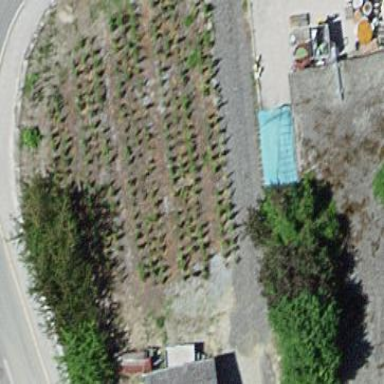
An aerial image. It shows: Vineyard growing grapes.